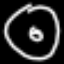
Label: donut